Question: I need to link rows of one table to pull data based on columns of another table. I am attaching the picture that shows the two tables and the desired result. I would really appreciate any help with this. If it can't be done then any workaround will be appreciated.

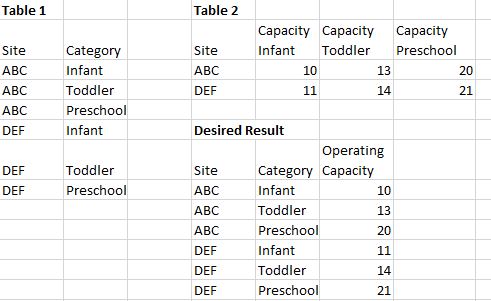
Answer: Use UNION query to rearrange data in Table2 into normalized structure it should be in the first place. There is no query designer or wizard for UNION, must type or copy/paste in SQLView of query builder.
'''
SELECT Site, "Infant" AS Category, [Capacity Infant] AS Capacity FROM Table2
UNION SELECT Site, "Toddler", [Capacity Toddler] FROM Table2
UNION SELECT Site, "Preschool", [Capacity Preschool] FROM Table2;
'''
Another approach:
'''
SELECT Site, Category, DLookUp("[" & "Capacity " & [Category] & "]","Table2","Site='" & [Site] & "'") AS Capacity
FROM Table1;
'''
Either can perform slowly with very large dataset, not sure which would be slower.